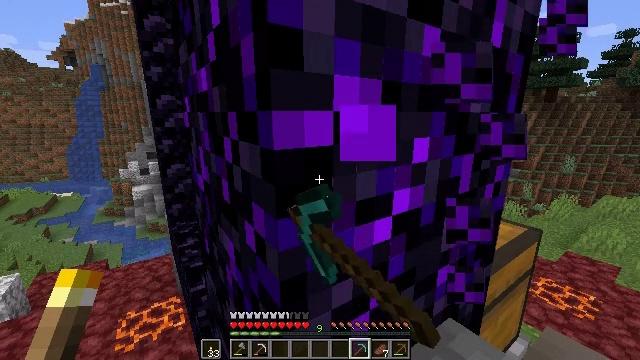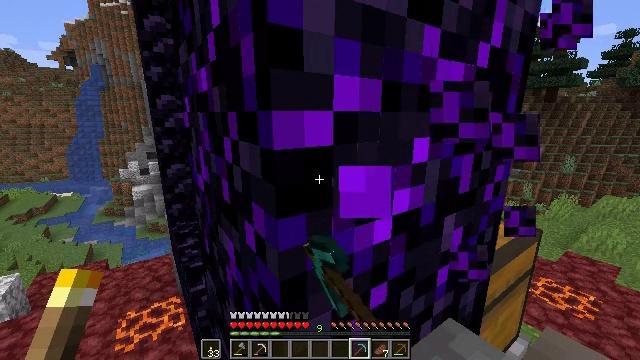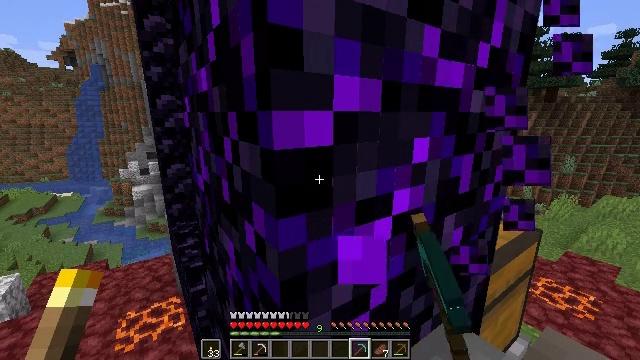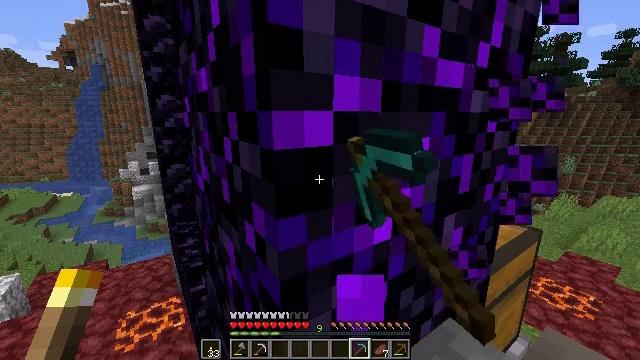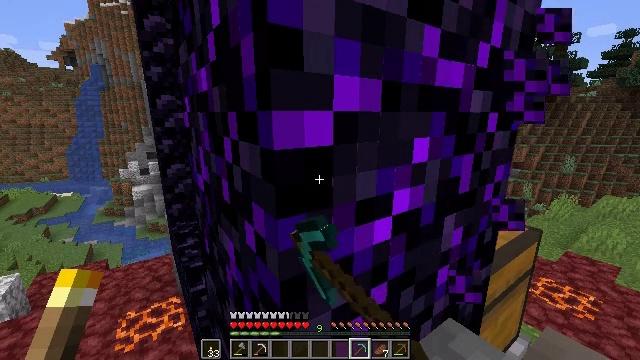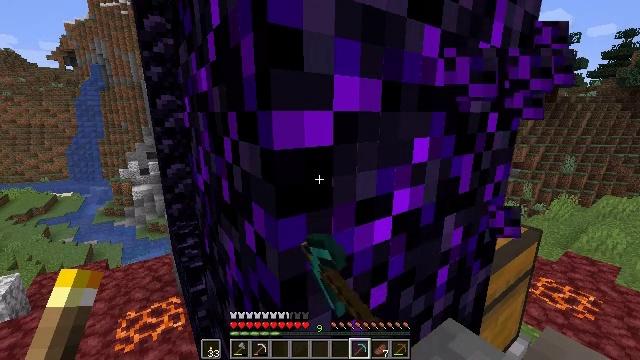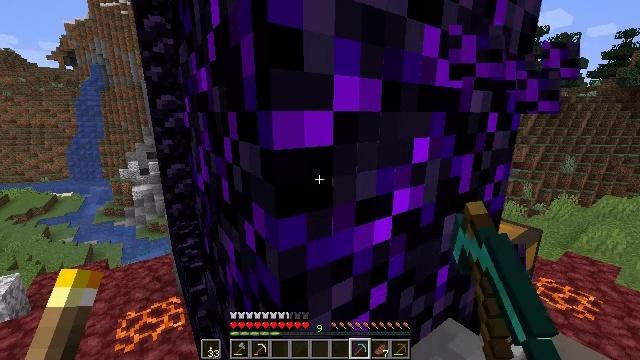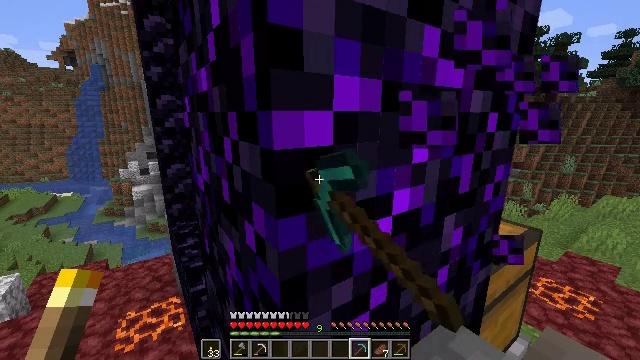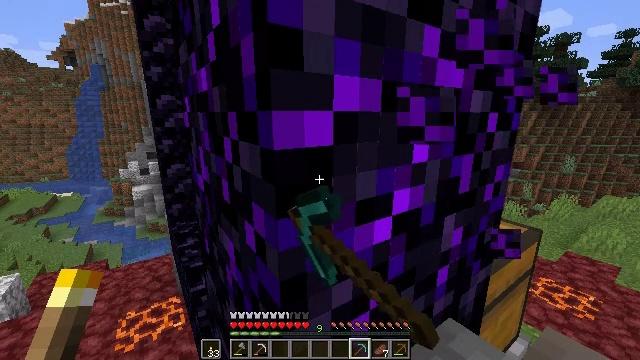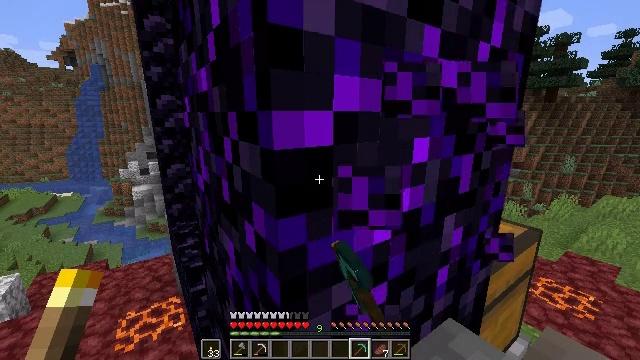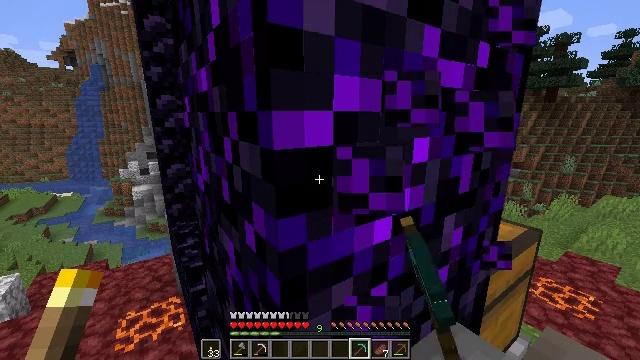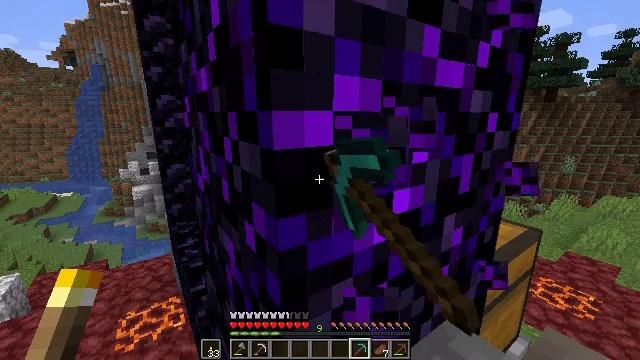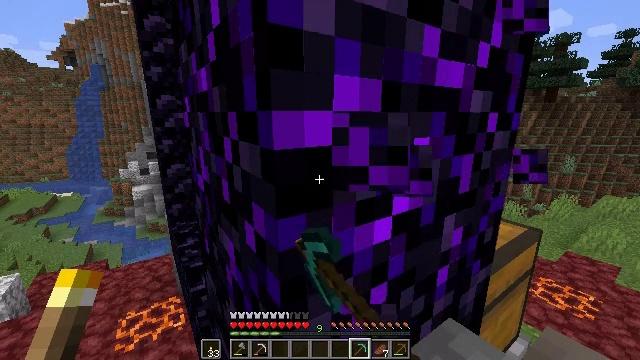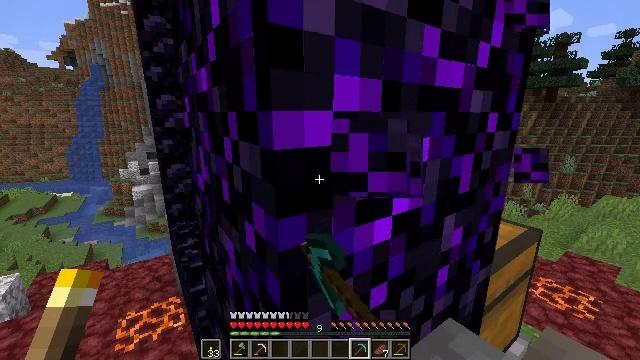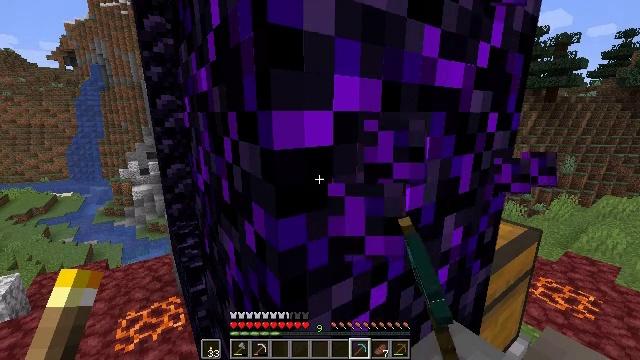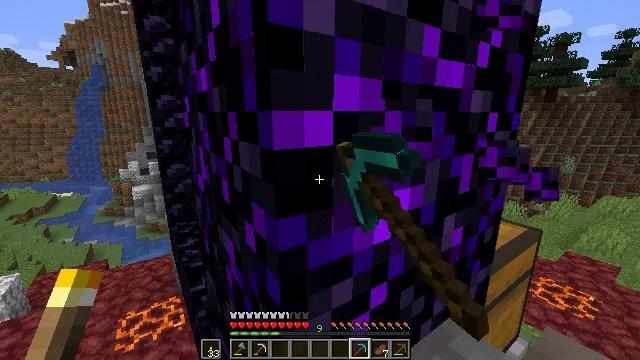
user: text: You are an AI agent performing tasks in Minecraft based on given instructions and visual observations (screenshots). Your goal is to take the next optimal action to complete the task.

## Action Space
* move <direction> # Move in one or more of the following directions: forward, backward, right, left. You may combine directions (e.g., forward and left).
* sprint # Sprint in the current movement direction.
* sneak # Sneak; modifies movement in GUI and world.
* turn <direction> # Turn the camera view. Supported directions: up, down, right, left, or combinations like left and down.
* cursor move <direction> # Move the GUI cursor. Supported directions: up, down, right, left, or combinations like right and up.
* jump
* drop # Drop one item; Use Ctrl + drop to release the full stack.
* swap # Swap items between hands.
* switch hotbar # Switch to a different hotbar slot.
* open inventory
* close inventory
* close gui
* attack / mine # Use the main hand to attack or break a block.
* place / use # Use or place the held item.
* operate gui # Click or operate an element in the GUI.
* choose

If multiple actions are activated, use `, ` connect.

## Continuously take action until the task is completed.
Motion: motion action
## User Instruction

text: Retrieve the rare crying obsidian block.
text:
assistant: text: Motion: attack / mine
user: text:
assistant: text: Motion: attack / mine
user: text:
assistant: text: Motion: attack / mine
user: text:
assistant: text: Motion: attack / mine
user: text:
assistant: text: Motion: attack / mine
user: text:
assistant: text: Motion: attack / mine
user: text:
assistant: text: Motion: attack / mine
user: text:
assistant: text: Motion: attack / mine
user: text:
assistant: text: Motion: attack / mine
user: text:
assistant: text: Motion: attack / mine
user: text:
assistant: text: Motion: attack / mine
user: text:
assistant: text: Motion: attack / mine
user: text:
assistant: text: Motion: attack / mine
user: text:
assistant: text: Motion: attack / mine
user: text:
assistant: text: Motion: attack / mine
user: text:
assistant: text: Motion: attack / mine
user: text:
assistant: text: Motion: attack / mine
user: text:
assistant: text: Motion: attack / mine
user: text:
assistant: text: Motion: attack / mine
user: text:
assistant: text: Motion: attack / mine
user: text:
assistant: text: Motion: attack / mine
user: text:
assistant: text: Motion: attack / mine
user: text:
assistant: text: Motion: attack / mine
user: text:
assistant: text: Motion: attack / mine
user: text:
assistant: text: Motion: attack / mine
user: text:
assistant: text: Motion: attack / mine
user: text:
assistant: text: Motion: attack / mine
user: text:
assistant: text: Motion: attack / mine
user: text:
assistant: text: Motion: attack / mine
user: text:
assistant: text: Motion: attack / mine